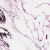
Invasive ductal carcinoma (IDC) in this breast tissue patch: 0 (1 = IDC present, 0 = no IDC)